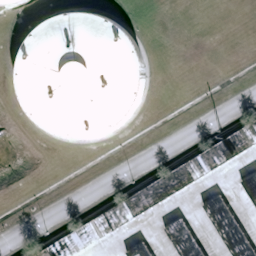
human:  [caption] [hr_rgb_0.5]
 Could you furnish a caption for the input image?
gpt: A storage tank is on the lawn and some houses beside .

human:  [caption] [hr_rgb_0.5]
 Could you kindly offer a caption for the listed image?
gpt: A storage tank is on the lawn .

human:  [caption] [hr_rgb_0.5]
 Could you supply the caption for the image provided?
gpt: There is one storage tank on the lawn and some houses beside .

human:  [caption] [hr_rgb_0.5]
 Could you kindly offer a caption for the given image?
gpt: There is a white storage tank on the lawn .

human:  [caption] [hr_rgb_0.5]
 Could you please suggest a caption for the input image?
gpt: A storage tank is on the lawn and some houses beside .